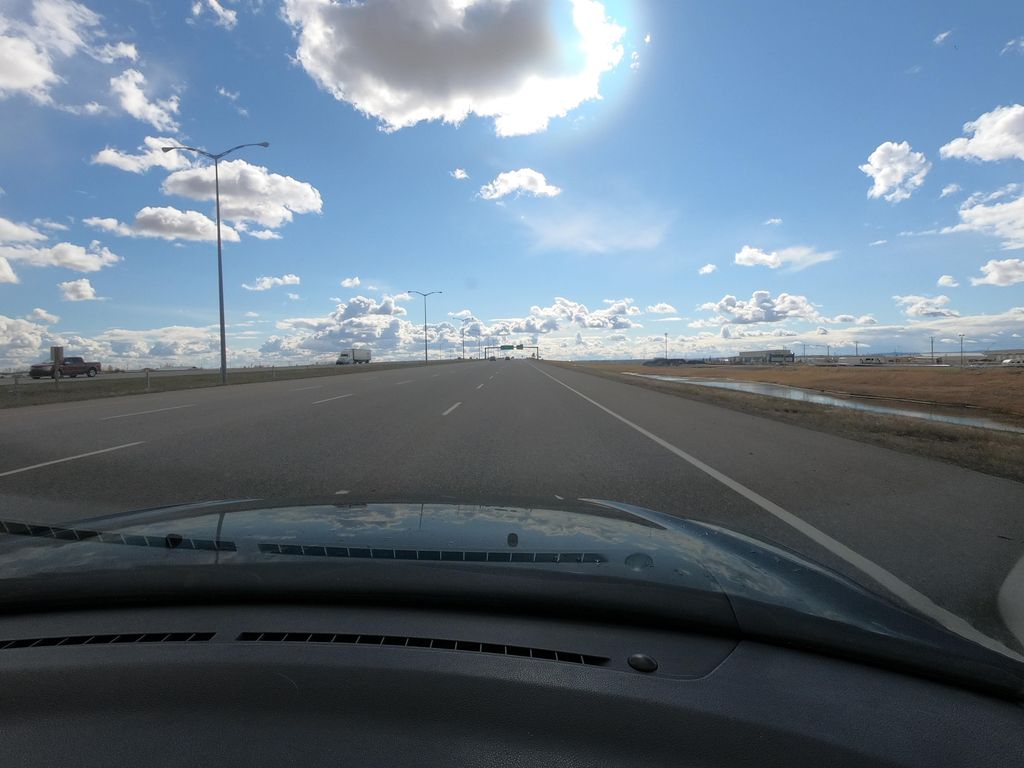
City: calgary